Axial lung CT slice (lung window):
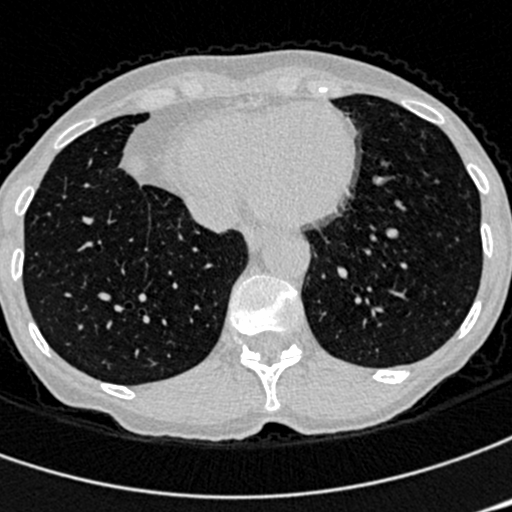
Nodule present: no